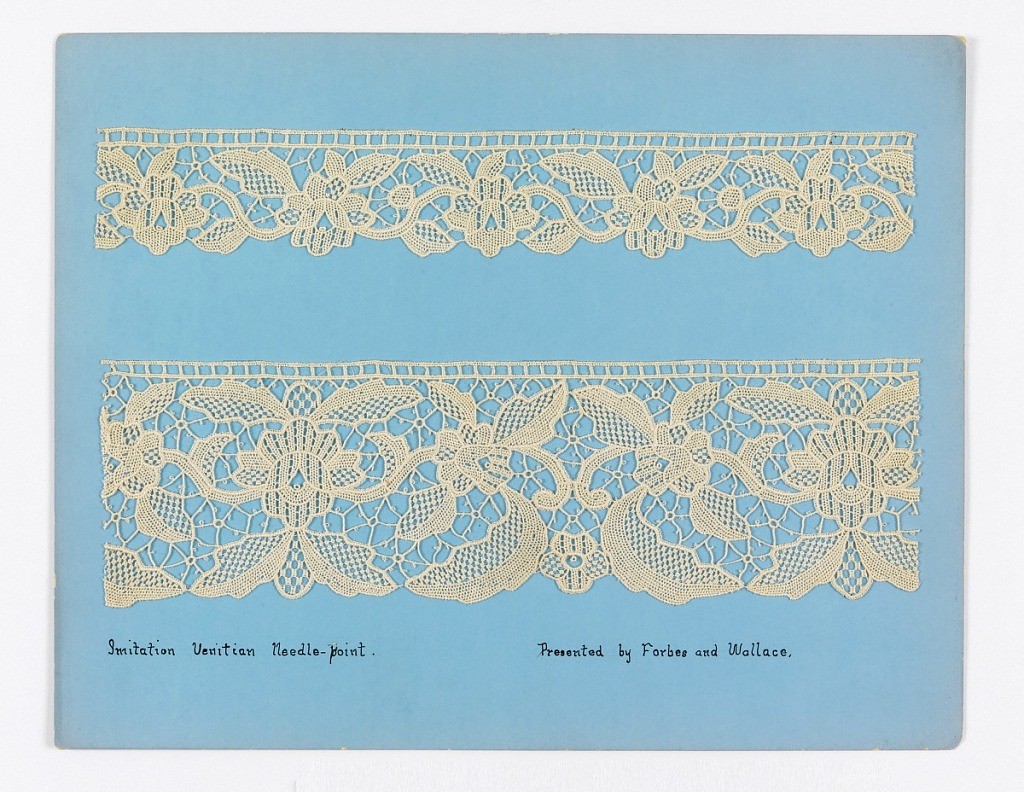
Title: Machine-made openwork samples
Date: ca. 1910
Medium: cardboard, linen, silk, metallic Technique: linen embroidery with ground cloth dissolved Examples of embroidery on net produced by the Schiffli machine Metallic embroidery on net Machine-made openwork in imitation of hand-embroidered net Mostly floral and a few geometric patterns, some designs described as "Spanish" Imitation hand-made filet Machine filet Imitation filet crochet Ploven (burnt-out lace) Fancy curtain lace made on the Levers machines Real filet (handmade) next to Machine-made filet Spotted curtain nets, made chiefly at Nottingham, England and Caudry, France.
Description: Samples of machine-made openwork and several examples of hand made lace mounted on boards. They imitate hand-embroidered net, crochet, or needlepoint.  All are floral patterns plus a few of early 1920's geometric style.
"Embroidered net" produced by the Schiffli Machine.